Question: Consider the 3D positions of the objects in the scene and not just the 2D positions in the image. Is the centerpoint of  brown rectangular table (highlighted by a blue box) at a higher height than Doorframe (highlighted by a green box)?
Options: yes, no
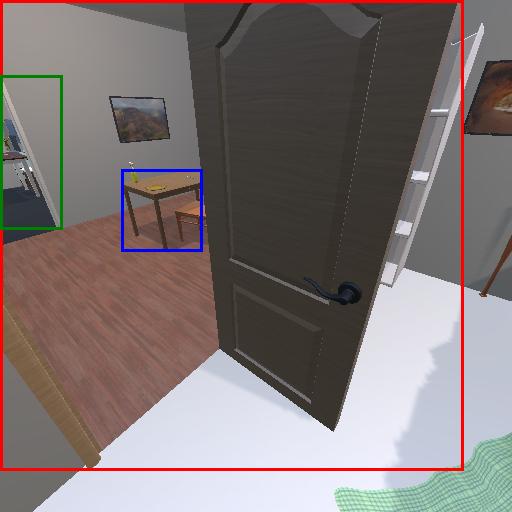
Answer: yes